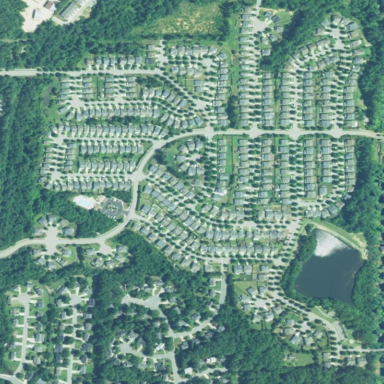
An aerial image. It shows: Residential neighbourhood.